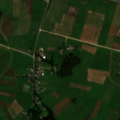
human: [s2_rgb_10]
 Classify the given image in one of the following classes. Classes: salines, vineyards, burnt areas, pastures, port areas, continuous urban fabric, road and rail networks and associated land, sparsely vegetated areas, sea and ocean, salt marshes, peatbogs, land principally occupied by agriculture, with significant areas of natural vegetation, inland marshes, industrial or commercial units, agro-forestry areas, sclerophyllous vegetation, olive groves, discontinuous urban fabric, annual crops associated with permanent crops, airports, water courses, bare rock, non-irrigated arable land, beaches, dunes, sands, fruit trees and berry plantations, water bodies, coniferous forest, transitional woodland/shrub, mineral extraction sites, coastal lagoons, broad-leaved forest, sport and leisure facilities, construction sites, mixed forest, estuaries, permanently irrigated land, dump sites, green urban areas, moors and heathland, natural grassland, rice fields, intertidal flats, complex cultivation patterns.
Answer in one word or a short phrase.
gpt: discontinuous urban fabric, industrial or commercial units, non-irrigated arable land, complex cultivation patterns